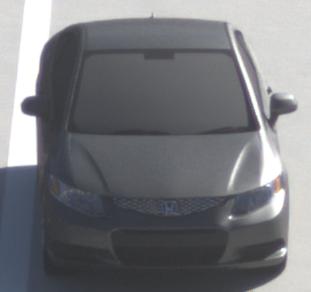
Make: Honda
Model: Civic Limousine 1.8
Detailed model: Civic (IX) Limousine
Model produced from: 2014/05
Model produced until: 2017/06
Doors: 4
Color: gray
Road condition: dry road
Daytime: morning or afternoon
Contrast: high contrast